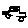
Label: car